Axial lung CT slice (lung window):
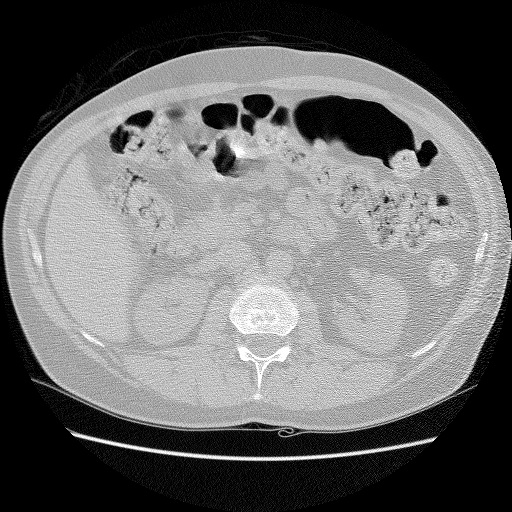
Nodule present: no